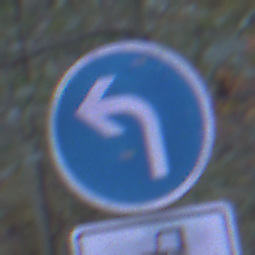
Verkehrszeichen: VorgeschriebeneFahrtrichtungLinks
Zusatzzeichen unten: MehrspurigeFahrzeugeFrei8
Umgebung: Outdoor, Suburban
Tageszeit: Night
Wetter: PartlyCloudy
Licht: Artificial
Jahreszeit: NotSpecified
Kontrast: LowContrast